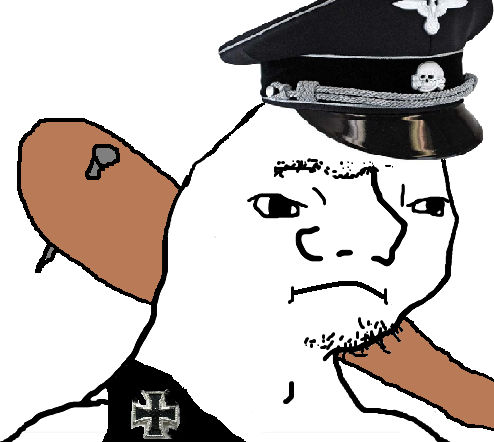
Label: 5_Grug